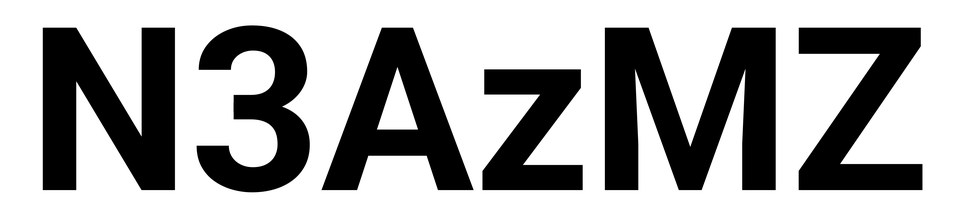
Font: Roboto_Bold